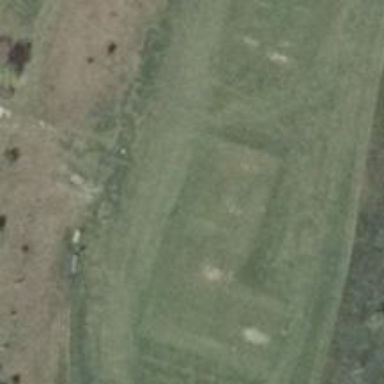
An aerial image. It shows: Golf tee.